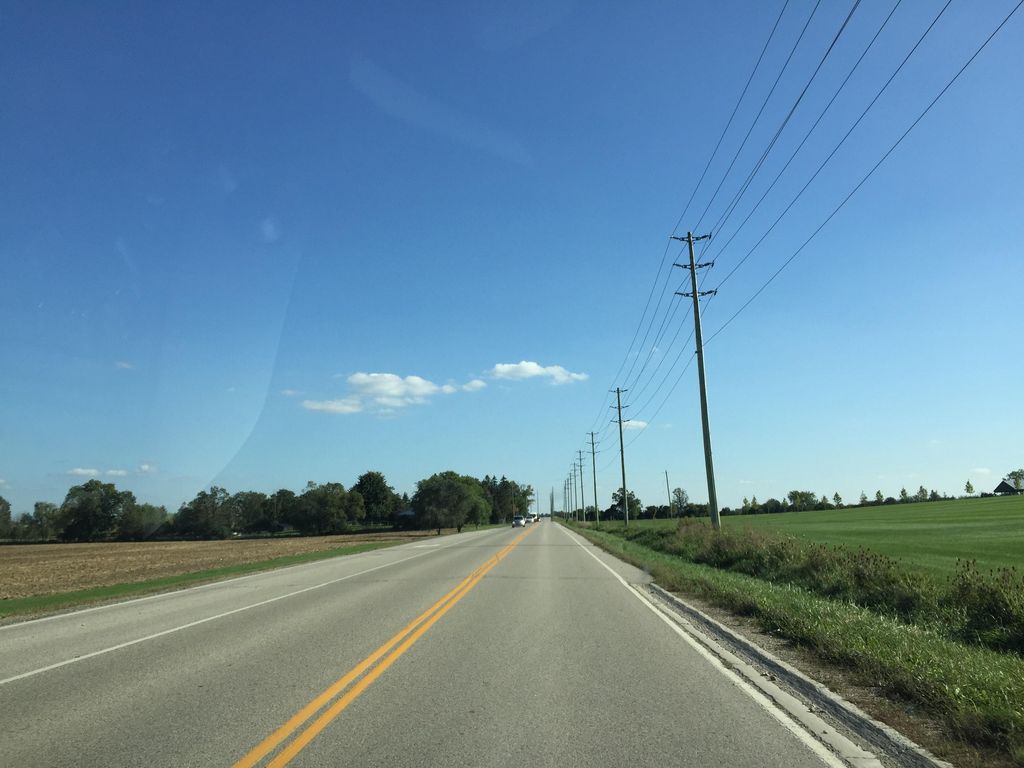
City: kitchener-waterloo